Question: I have created a class called Login_Class and a header file for the class. From the main method i am calling a function which is in the Login_Class. My problem is , i am getting 2 errors which are not letting me to compile this simple program. Since am new to c++ , i am not familiar with the errors.
Here is my login class implementation
'''
#include<iostream>
#include<stdio.h>
#include "stdafx.h"
#include <string>
#include "Login_Class.h"
using namespace std;
string checkUserType(string userType)
{
if(userType=="Admin")
{
return "Administrator";
}
if(userType=="HR")
{
return "HR";
}
if(userType=="staff")
{
return "staff";
}
}
'''
Here is the header file of the Login_Class
'''
#include "stdafx.h"
#include <string>
#ifndef Login_Class_h
#define Login_Class_h
using namespace std;
class Login_Class
{
public:
string checkUserType(string userType);
};
#endif
'''
Here is my main method code
'''
#include "stdafx.h"
#include"Login_Class.h"
#include <string>
#include <iostream>
using namespace std;
int main(){
Login_Class log;
string name=log.checkUserType("Admin"); //calling the function in the login_Class
cout<<name<<endl;
}
'''
Here are the errors which i am getting

What am i doing wrong here ?
Thank you for your time.
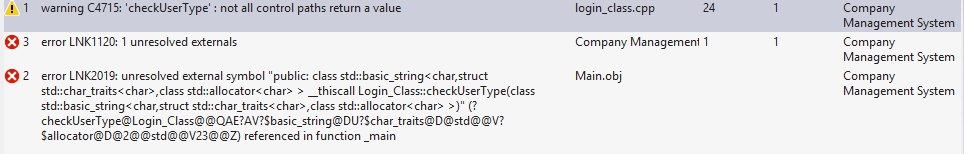
Answer: Have you tried changing:
'''
string checkUserType(string userType)
'''
to
'''
string Login_Class::checkUserType(string userType)
'''